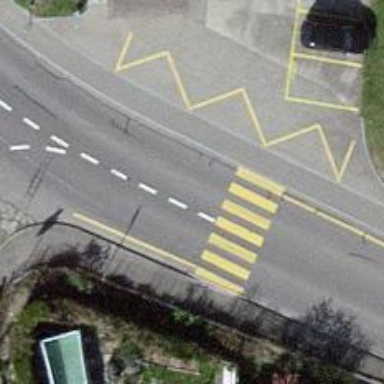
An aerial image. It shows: Uncontrolled crossing on the road.